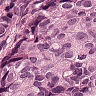
Metastatic tissue present: yes